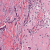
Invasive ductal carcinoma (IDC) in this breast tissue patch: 0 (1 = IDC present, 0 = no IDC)